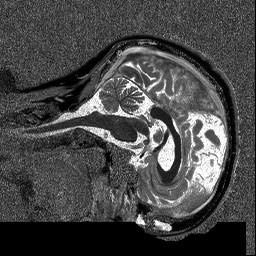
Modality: T1map
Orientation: sagittal
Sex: female